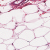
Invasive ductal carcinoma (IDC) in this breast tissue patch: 0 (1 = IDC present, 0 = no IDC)